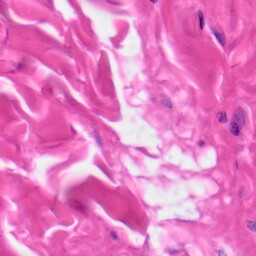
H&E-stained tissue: Skin